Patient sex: M
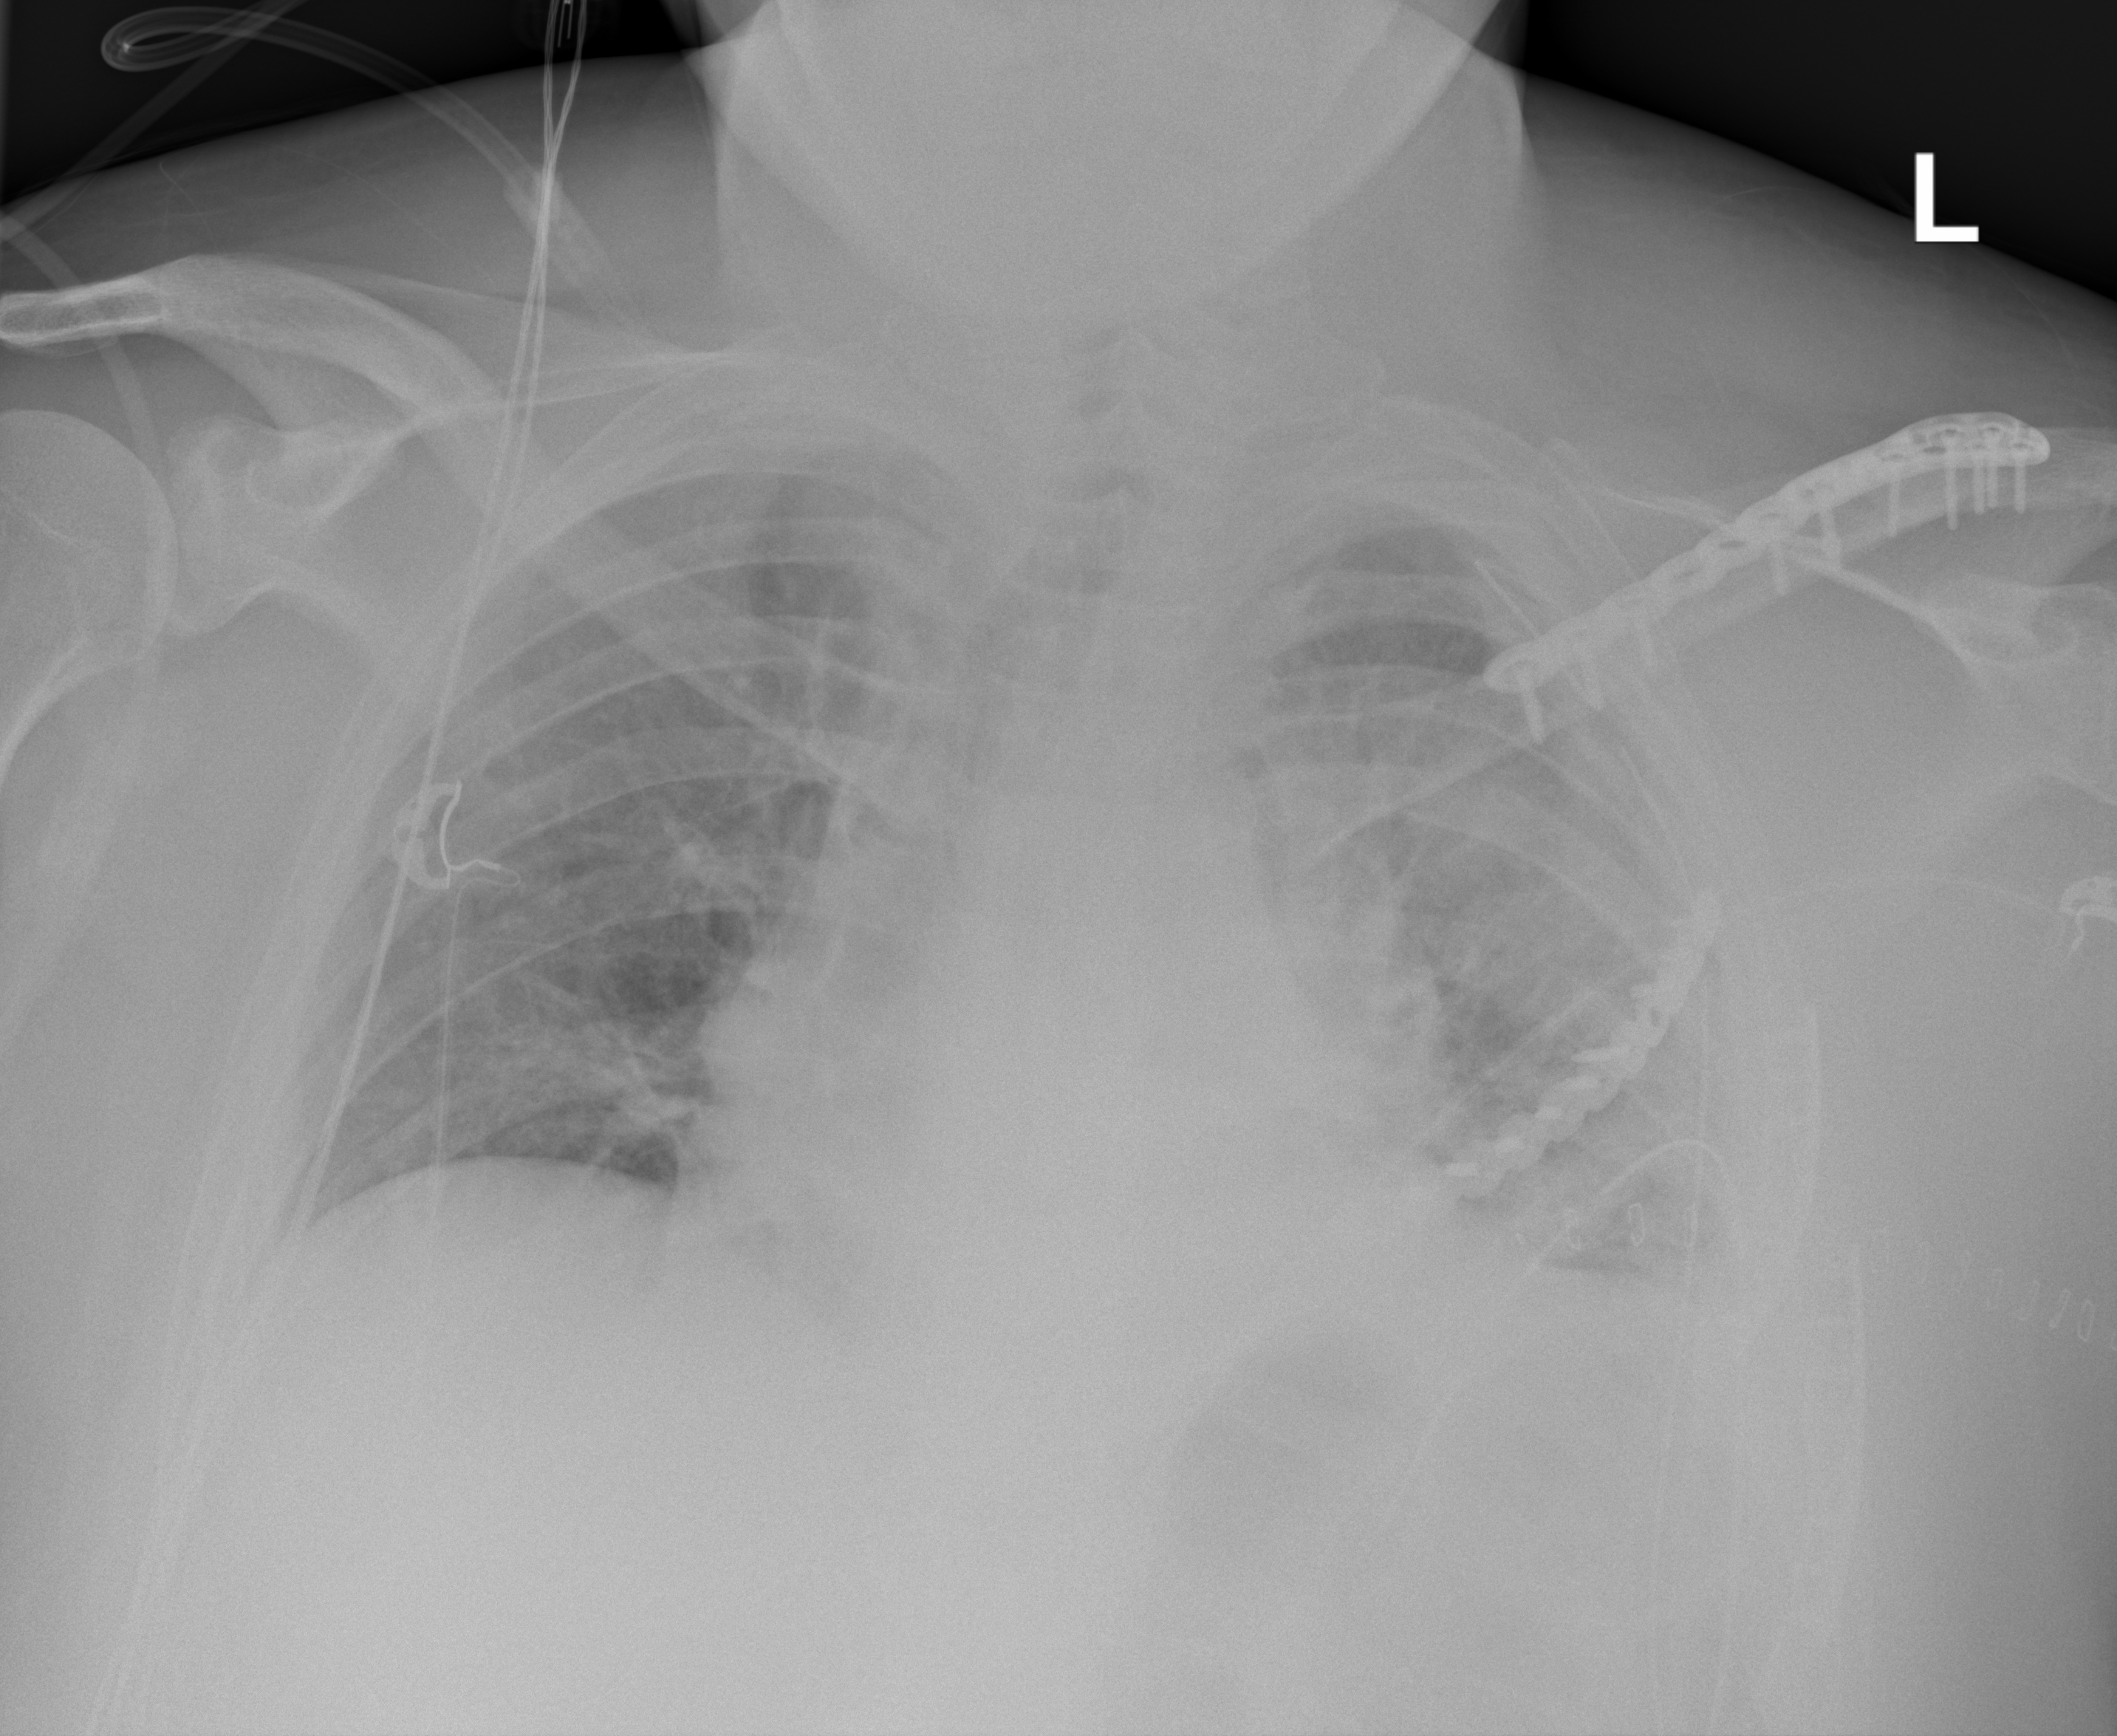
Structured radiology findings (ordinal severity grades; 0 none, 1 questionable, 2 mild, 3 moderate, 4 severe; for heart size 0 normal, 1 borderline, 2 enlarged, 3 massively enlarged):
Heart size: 1
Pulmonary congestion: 2
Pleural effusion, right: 0
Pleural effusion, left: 3
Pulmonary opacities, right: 1
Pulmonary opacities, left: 1
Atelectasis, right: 1
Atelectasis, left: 2